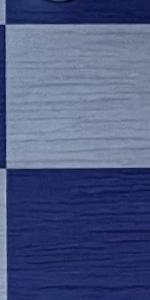
Label: Empty